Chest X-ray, PA view. Patient: 59 years old, sex F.
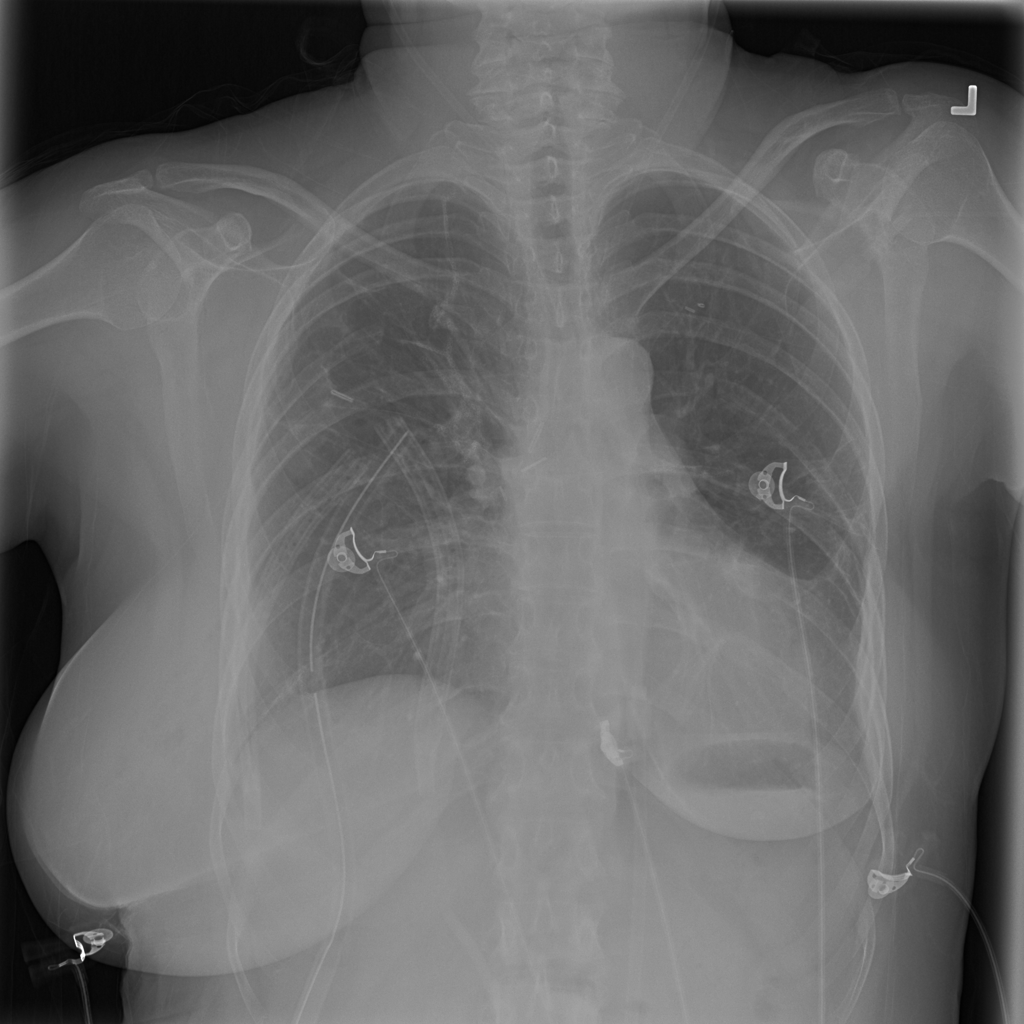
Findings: No Finding